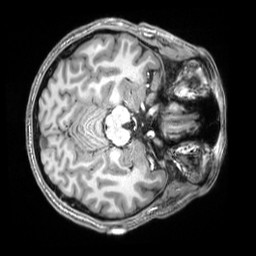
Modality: T1w
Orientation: axial
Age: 30
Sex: male
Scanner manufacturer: siemens
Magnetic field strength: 3 T
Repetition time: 2.5 s
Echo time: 0.00343 s